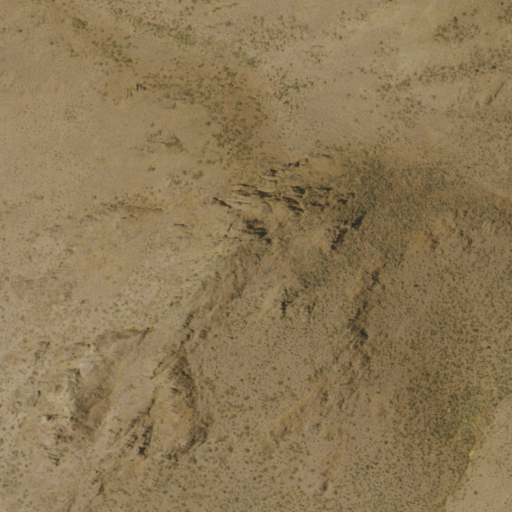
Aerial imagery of mountains in Nevada named Adobe Range containing shrub and grassland